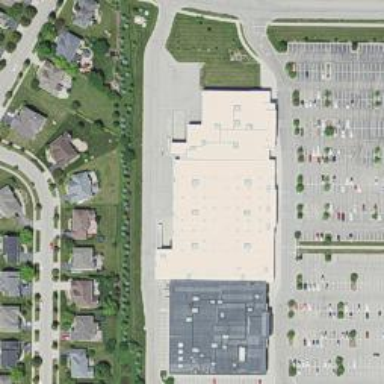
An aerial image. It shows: Retail building.